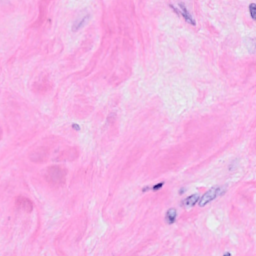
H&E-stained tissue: Breast